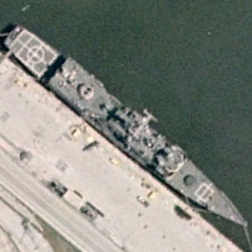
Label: cruiser